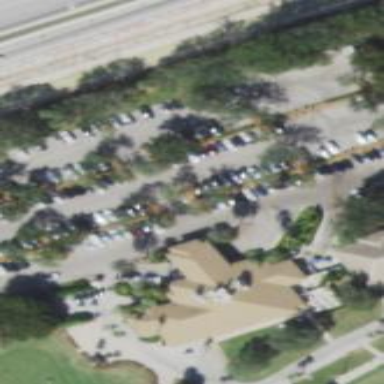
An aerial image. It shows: Parking area with surface.